Field crop: maize
Growth stage: 2
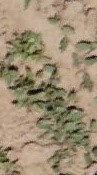
Species: convolvulus